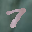
Label: 7